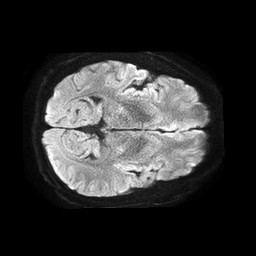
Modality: TRACE
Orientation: axial
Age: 48
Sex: male
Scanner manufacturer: philips
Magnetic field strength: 1.5 T
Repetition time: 4.6 s
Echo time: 0.08941 s